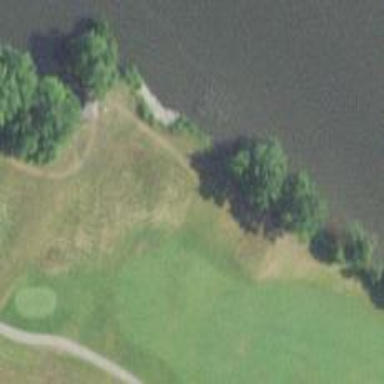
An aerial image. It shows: Rough grassy area used for golf.